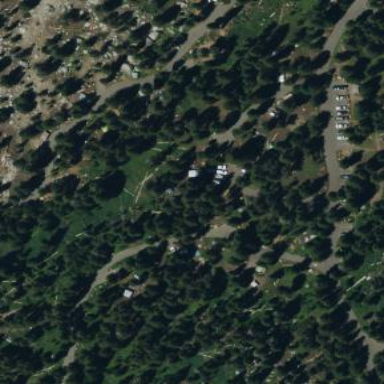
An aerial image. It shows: Campsite for tourism.